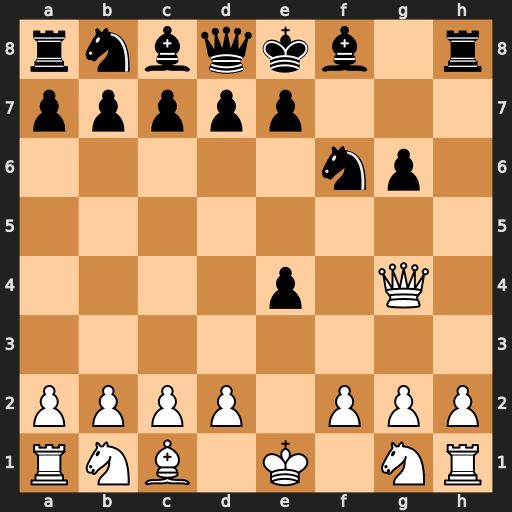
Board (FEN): rnbqkb1r/ppppp3/5np1/8/4p1Q1/8/PPPP1PPP/RNB1K1NR
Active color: w
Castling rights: KQkq
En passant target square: -
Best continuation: Qxg6#